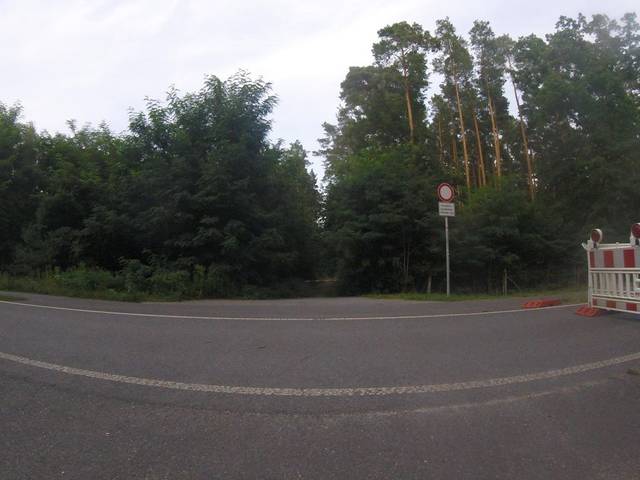
Region: Germany
Coordinates: 52.391, 13.585